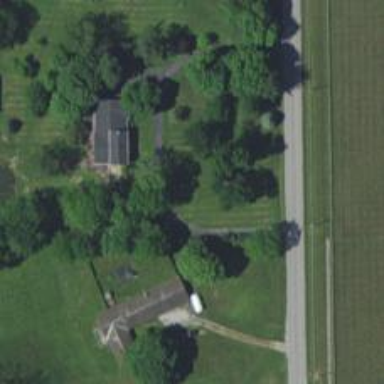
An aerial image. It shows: Driveway leading to service road.